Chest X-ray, PA view. Patient: 58 years old, sex F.
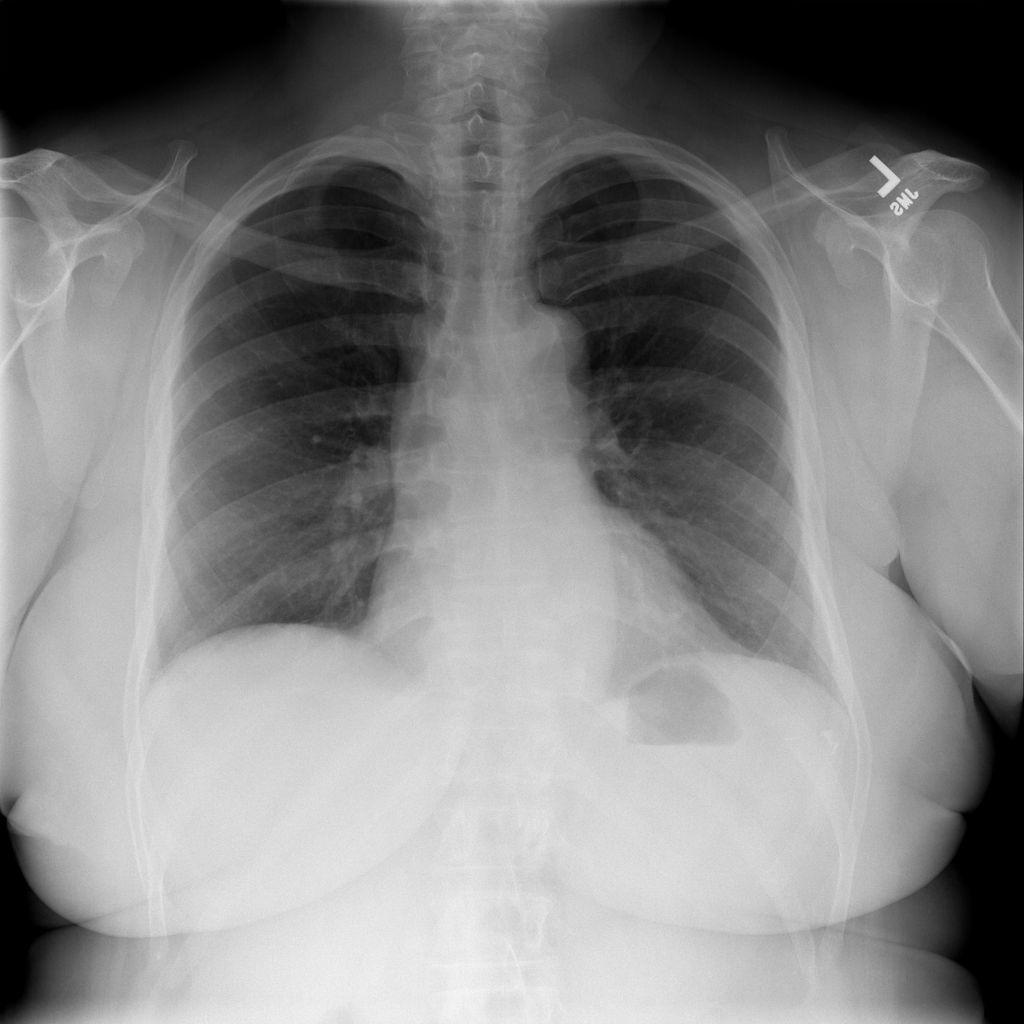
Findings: No Finding